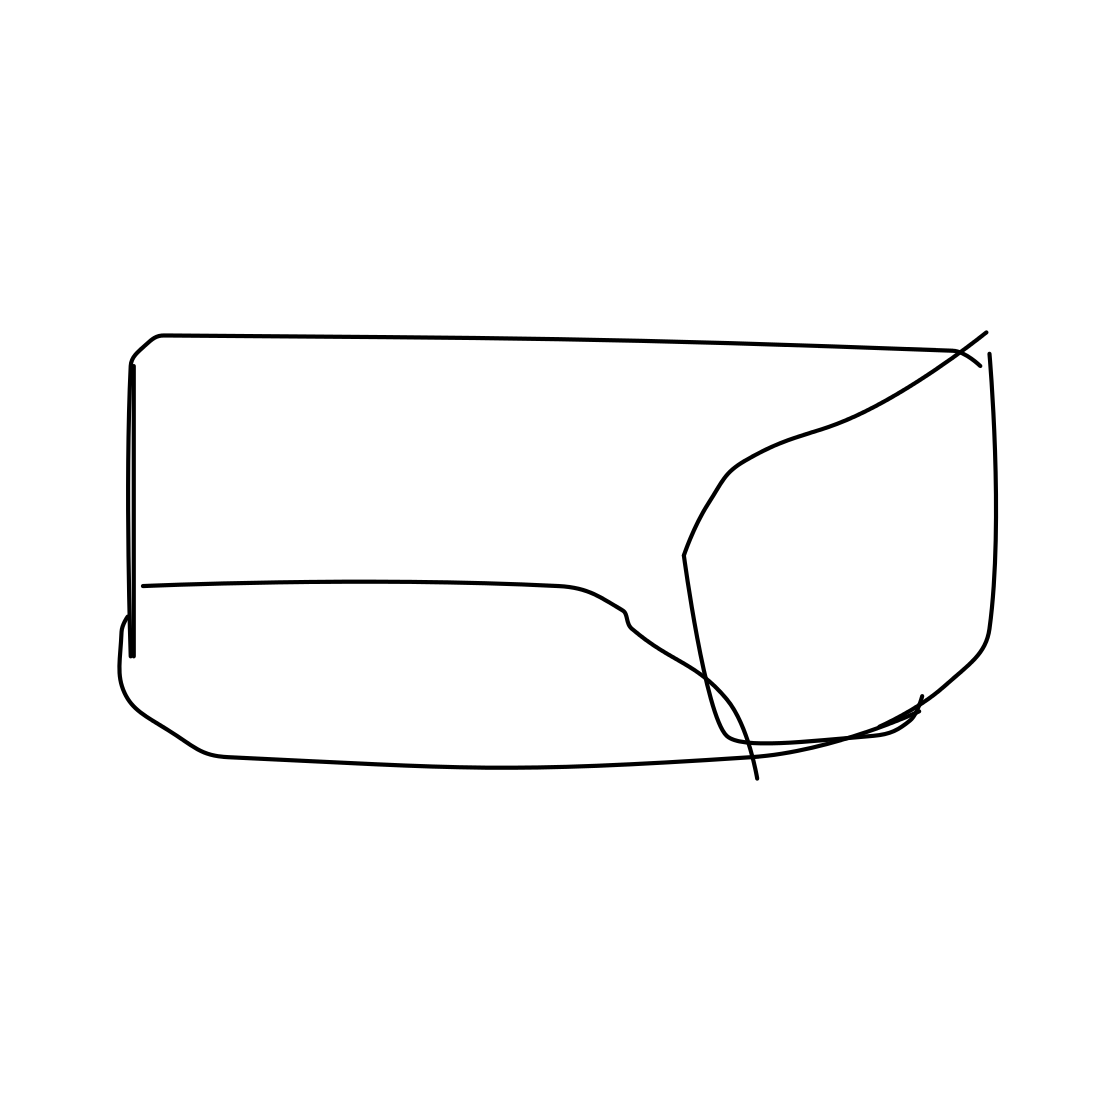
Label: bread